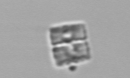
Label: Bacillariophyceae_morphotype1